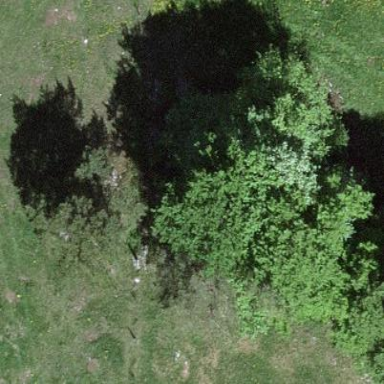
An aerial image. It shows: Forest area.